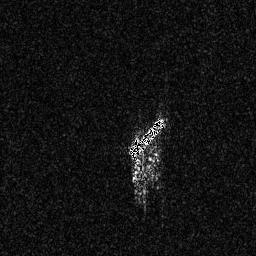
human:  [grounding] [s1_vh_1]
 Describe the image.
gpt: In the satellite image, there is  <ref>1 medium ship </ref> <box>[[50, 44, 64, 60, 0]]</box> located at center.